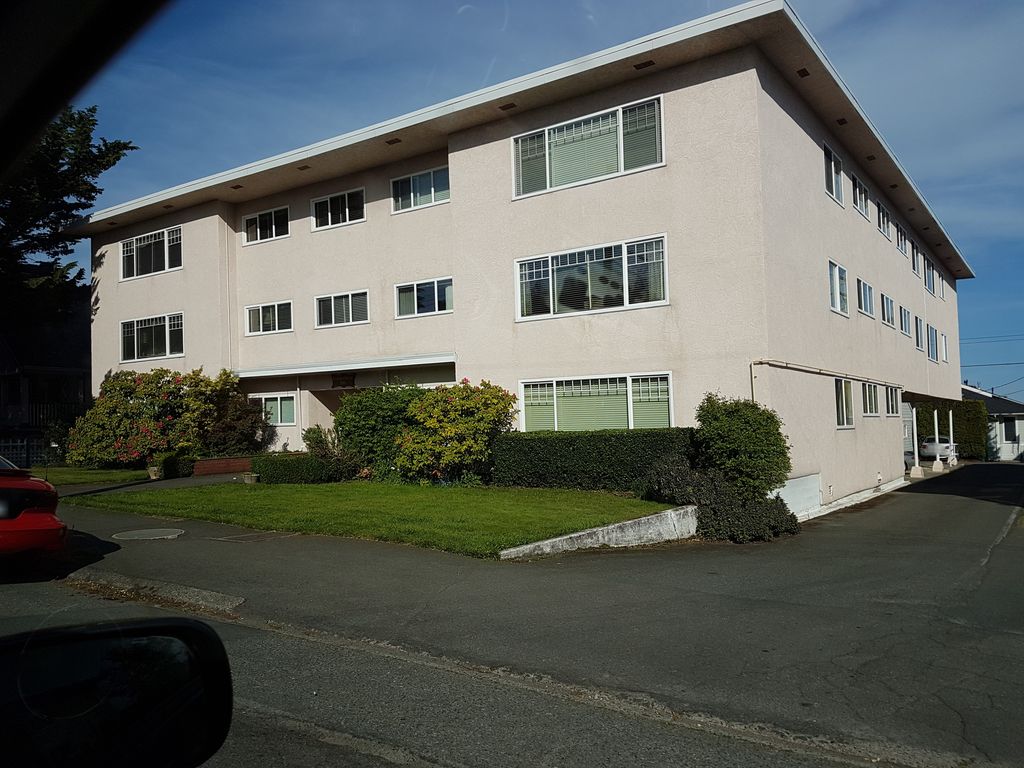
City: victoria